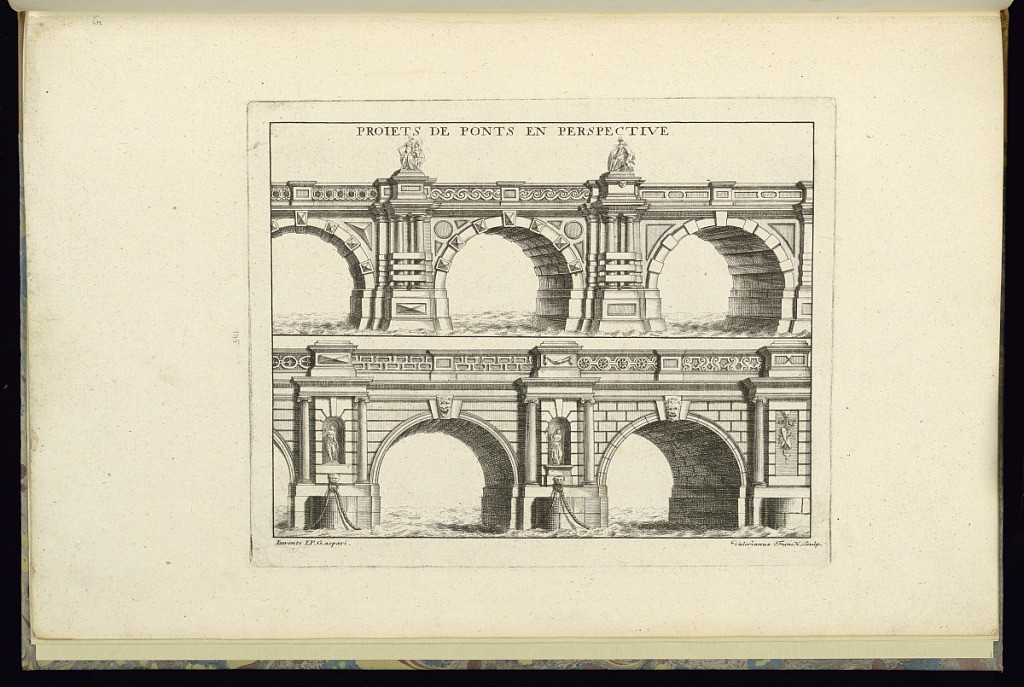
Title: Projets de Ponts en Perspective
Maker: Giovanni Paolo Gaspari, 1714 – 1775
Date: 18th century
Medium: Etching and engraving on off-white laid paper
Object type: Print
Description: Designs for bridges over water, decorated with ornament motifs including statues, scrolls, diamonds, wave pattern, columns, mascaron, lion heads, niches with sculpture, rosettes, drapery, and brickwork. The plate is signed.